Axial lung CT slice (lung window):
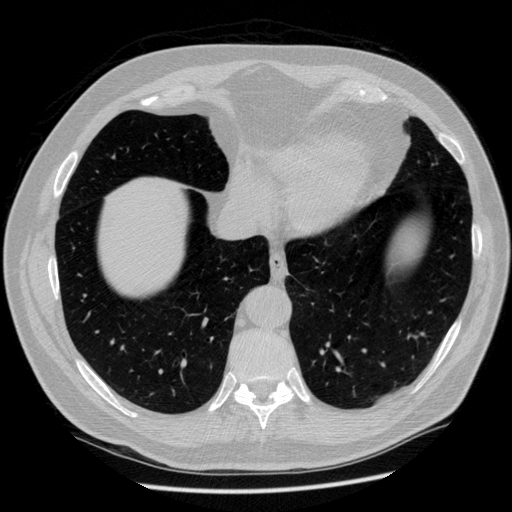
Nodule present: no